Question: I got question if it is possible to allow addings but no edits in certain columns in a subform? I can do this for the whole form, but i can't do this for single columns.
For example:

I want to be able to allow edits in [Type], and in [Omschrijving] I only want to allow adds and no edits.
I can lock certain columns. For example:
'''
Private Sub Form_Load()
Me.Omschrijving.Locked = True
End Sub
'''
But then I'm not able to make any adds. Is there another way to make this possible?
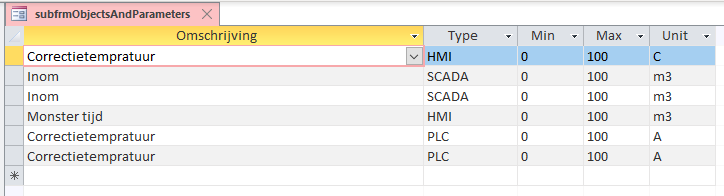
Answer: Only lock if not a new record. Use form Current event instead of Load.
'''
If Not Me.NewRecord Then
Me.Omschrijving.Locked = True
End If
'''
Might use Enabled property instead so control shows as unavailable for edit, in which case could use Conditional Formatting for textboxes and comboboxes instead of VBA. Rule something like:
'Expression is: Not Forms!formname.NewRecord'
Then click the Enable/Disable button so if this condition is met, control is disabled.